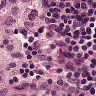
Metastatic tissue present: no